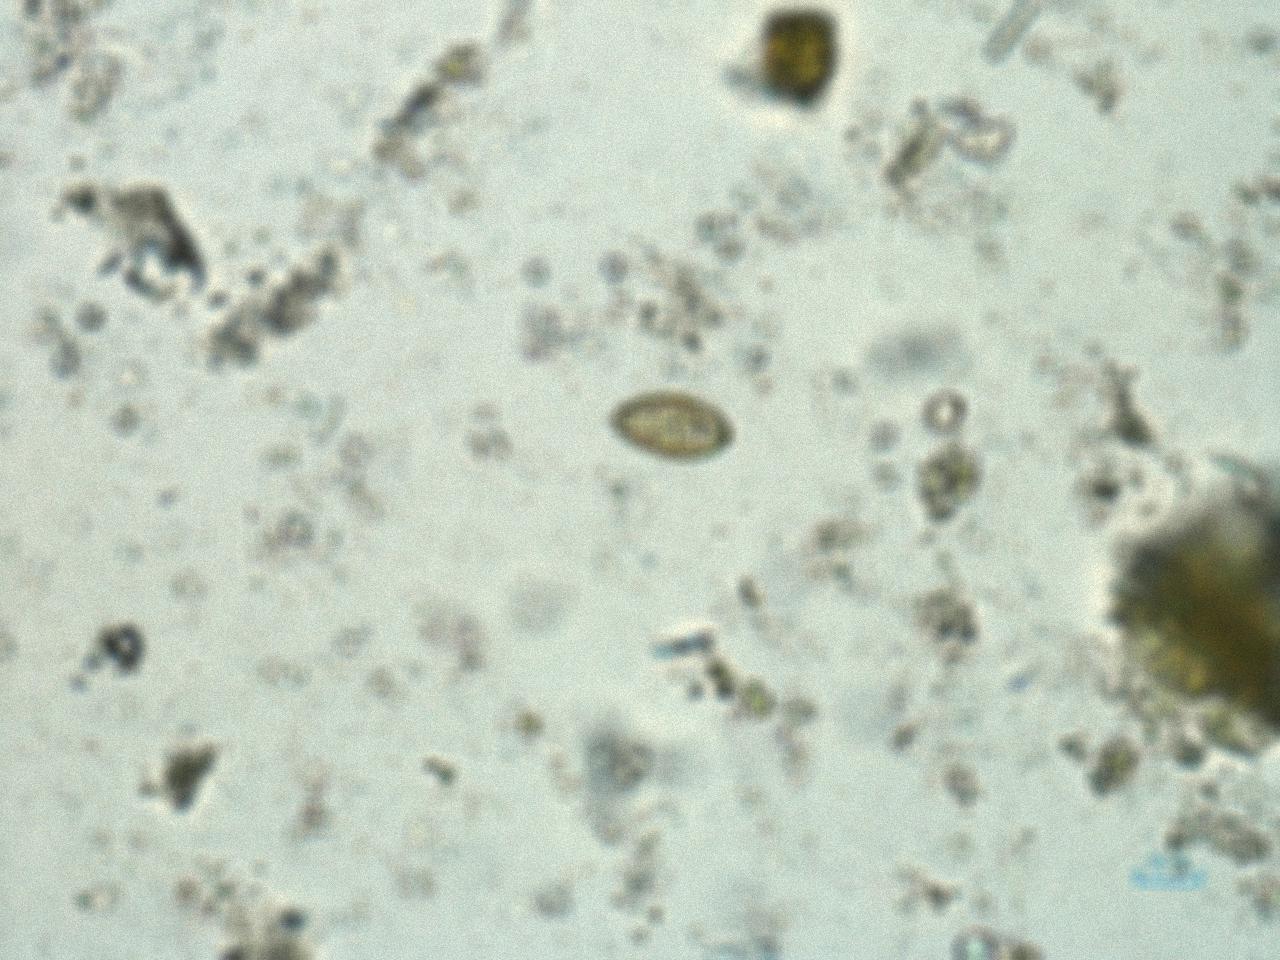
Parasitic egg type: Opisthorchis viverrine